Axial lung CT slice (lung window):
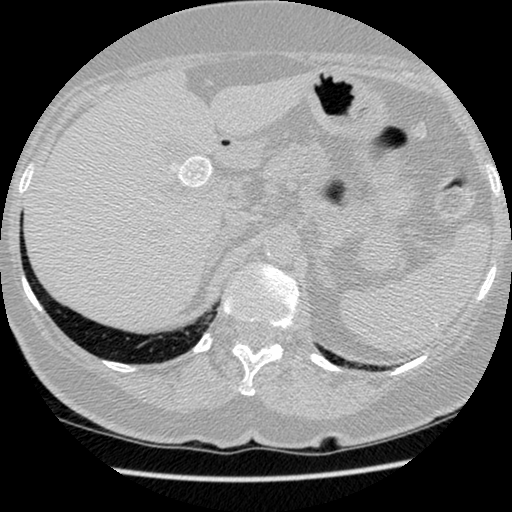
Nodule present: no